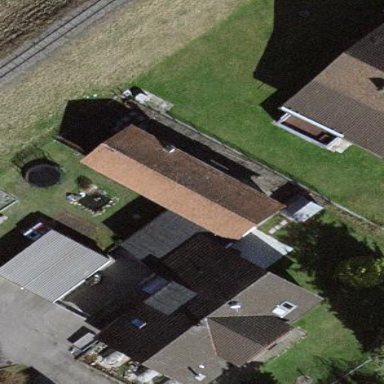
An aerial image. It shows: Shed.